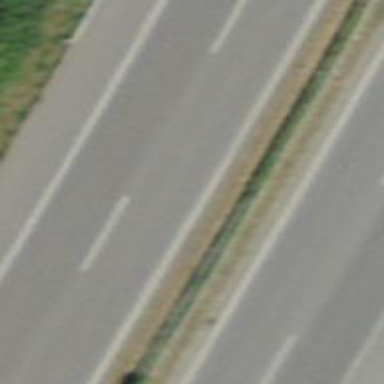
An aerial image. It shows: Asphalt motorway.